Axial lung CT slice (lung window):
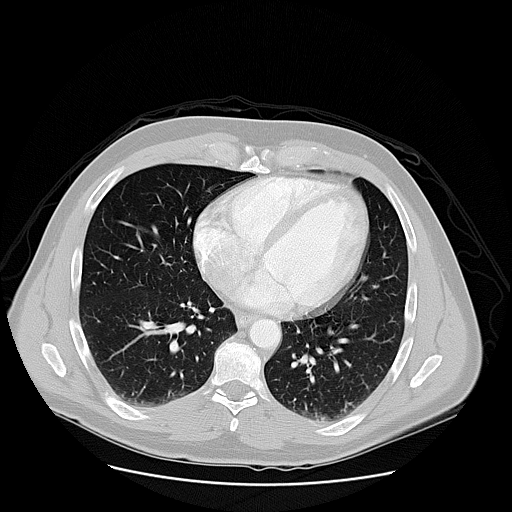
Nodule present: no